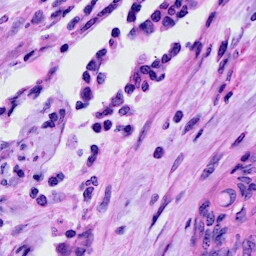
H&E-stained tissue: Cervix